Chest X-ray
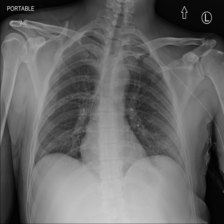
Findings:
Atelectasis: negative
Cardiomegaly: negative
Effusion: negative
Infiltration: negative
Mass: negative
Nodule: negative
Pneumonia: negative
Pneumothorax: negative
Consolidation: negative
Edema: negative
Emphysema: negative
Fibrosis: negative
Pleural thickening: negative
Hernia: negative